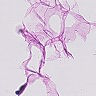
Metastatic tissue present: no